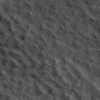
Label: not_dusty